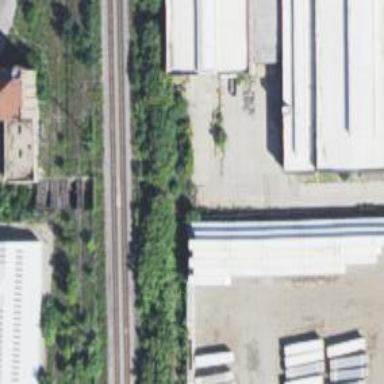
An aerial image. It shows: Abandoned railway siding.